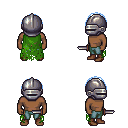
a pixel art fantasy rpg character, male body template, human, dark skin, green tattered cape, teal pants, white cyan parted hairstyle, metal helm, brown shoes, dagger, four views (front, back, left, right), 2x2 character sprite sheet, small pixel art, hard edges, no anti-aliasing